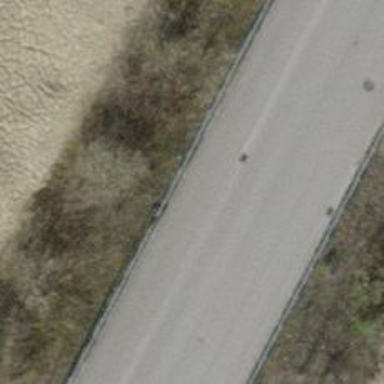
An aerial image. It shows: Cycleway.